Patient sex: F
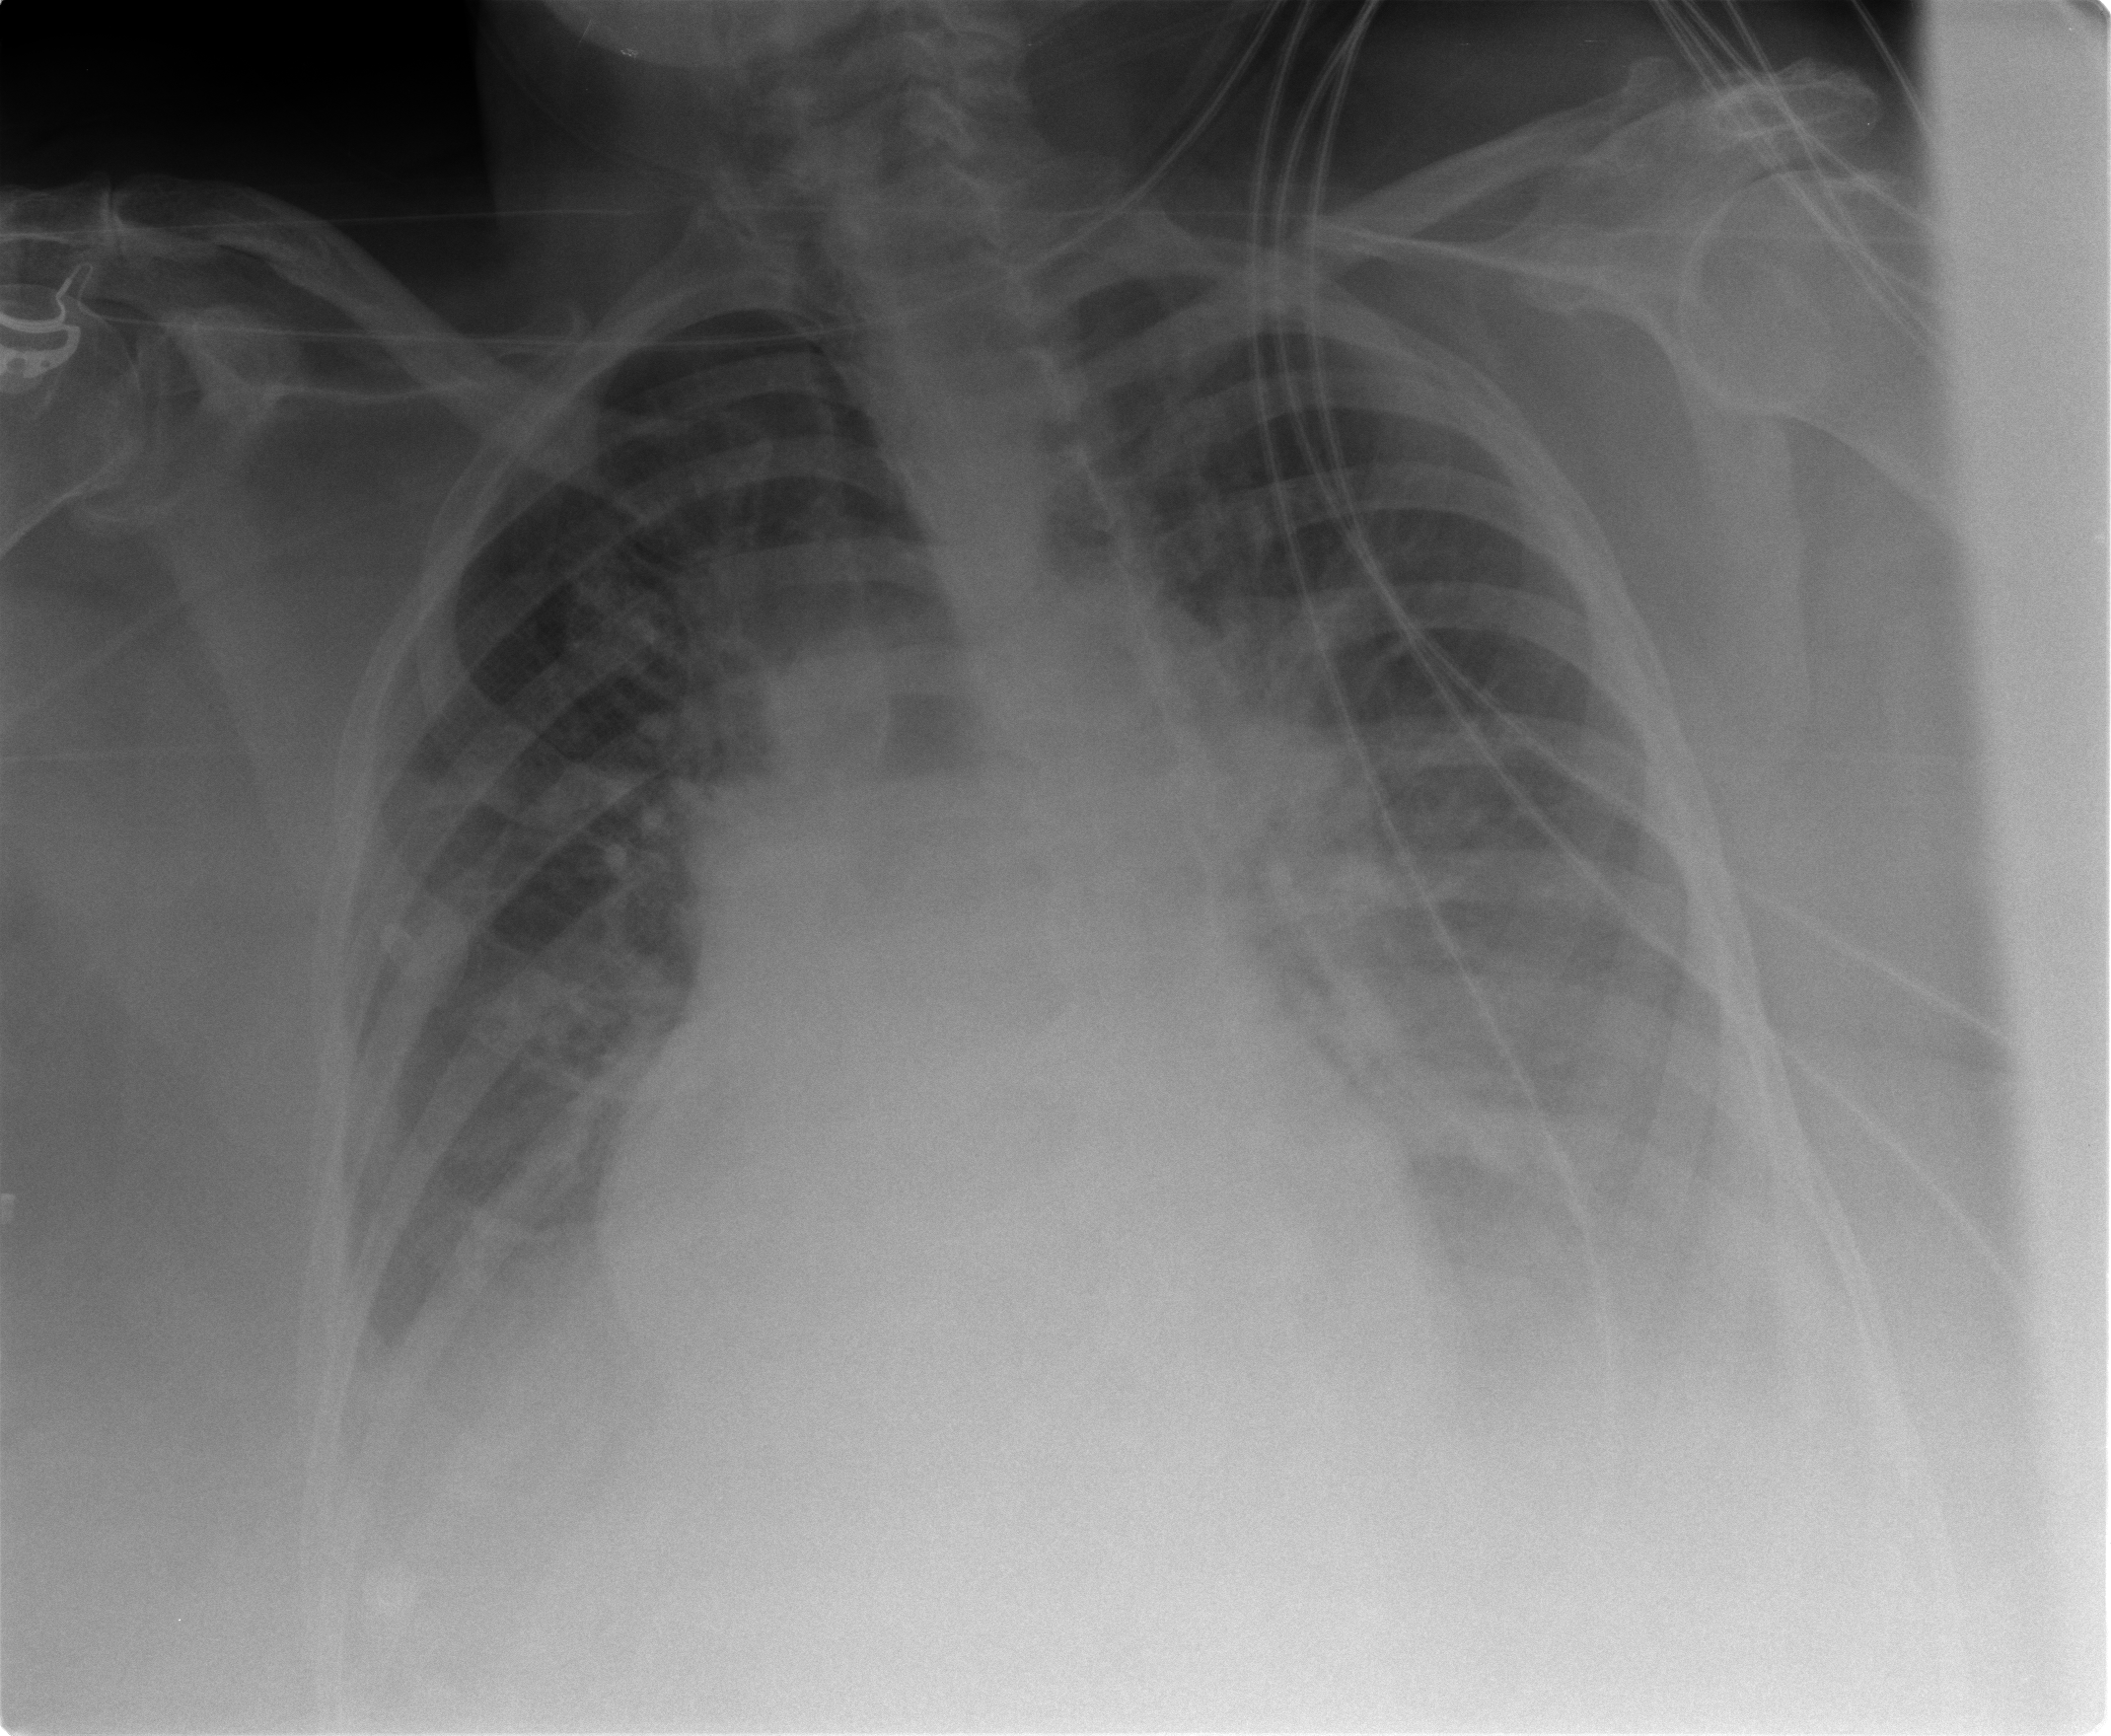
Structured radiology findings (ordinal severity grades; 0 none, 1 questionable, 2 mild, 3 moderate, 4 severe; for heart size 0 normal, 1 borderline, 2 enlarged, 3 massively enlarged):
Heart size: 0
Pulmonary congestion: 2
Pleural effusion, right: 2
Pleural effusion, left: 2
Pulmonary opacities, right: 0
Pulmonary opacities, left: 0
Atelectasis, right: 0
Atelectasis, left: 0